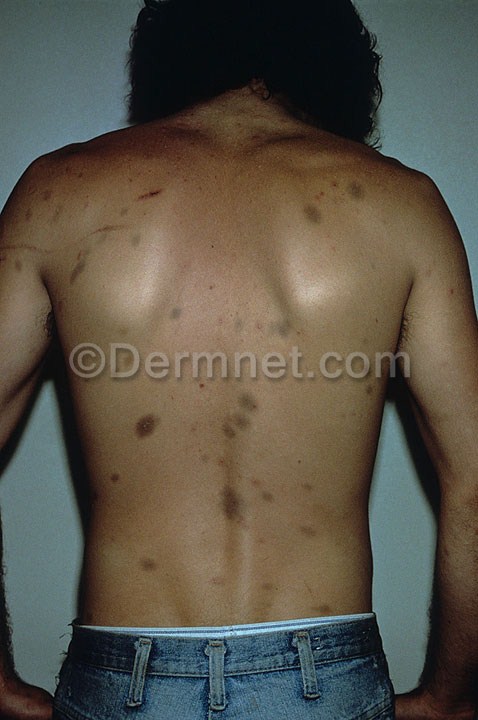
Disease: Exanthems and Drug Eruptions